Interaction volume radius: 5 \u00c5
Interaction volume height: 15 \u00c5
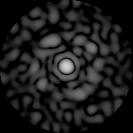
Disorder parameter: 0.8442